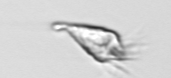
Label: Paratontonia_gracillima